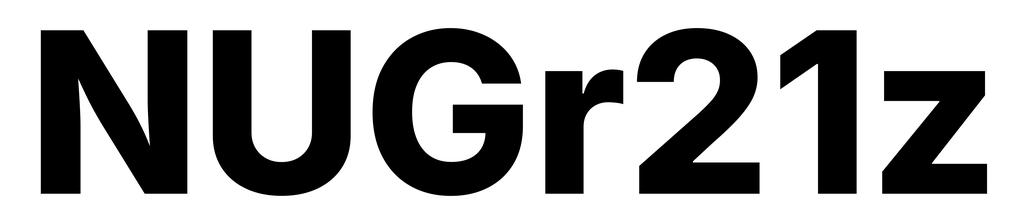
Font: Inter_ExtraBold